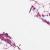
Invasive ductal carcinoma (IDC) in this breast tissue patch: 0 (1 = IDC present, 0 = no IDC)